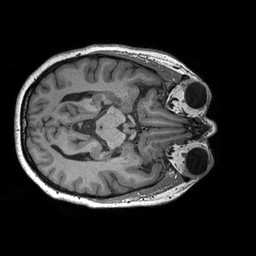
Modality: T1w
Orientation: axial
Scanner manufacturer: siemens
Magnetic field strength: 3 T
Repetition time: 2.3 s
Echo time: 0.00298 s